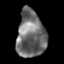
Tissue: prostate
Cell type: T cells
Senescence score: 0.3062
Nuclear area (px): 1299
Mean DAPI intensity: 111.371